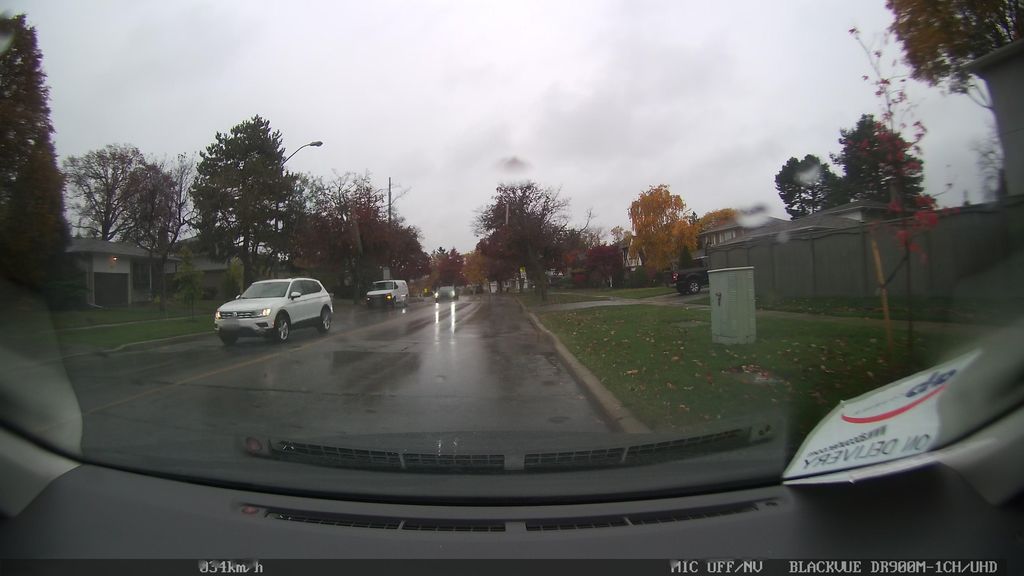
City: toronto